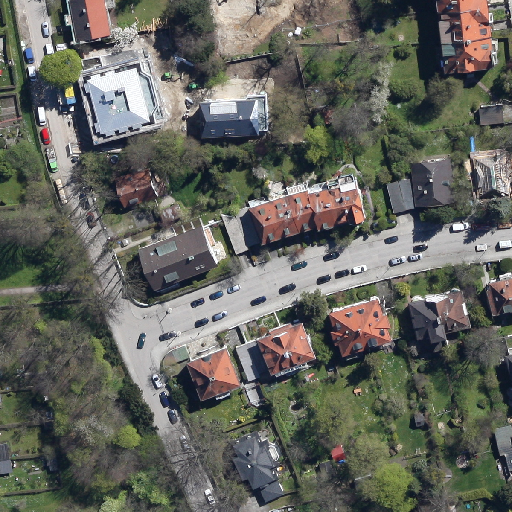
Referring expression: sidewalk along with tree